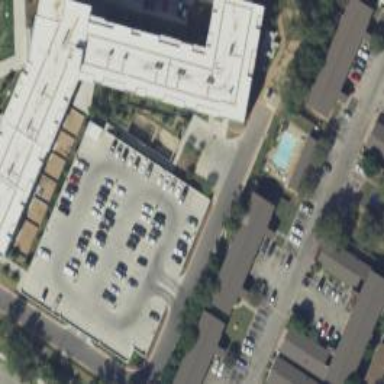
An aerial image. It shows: Multi-storey parking building with concrete surface.